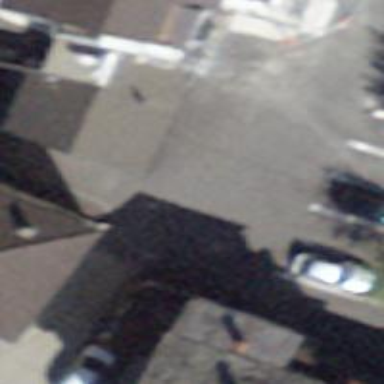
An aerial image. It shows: Parking space.